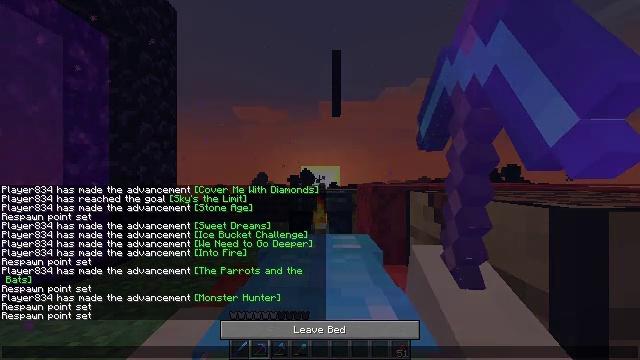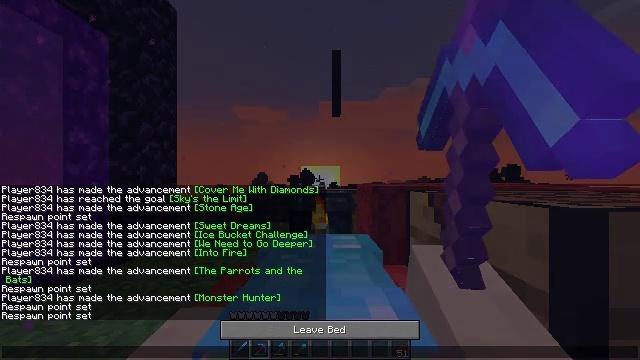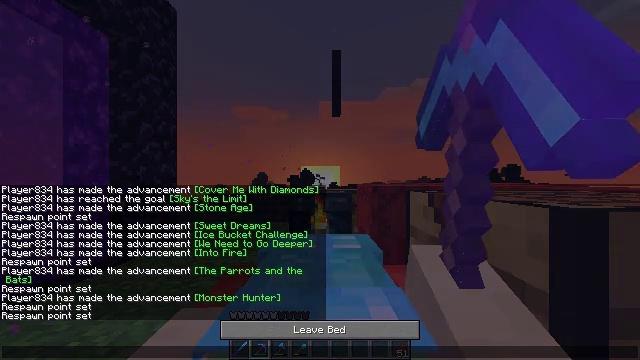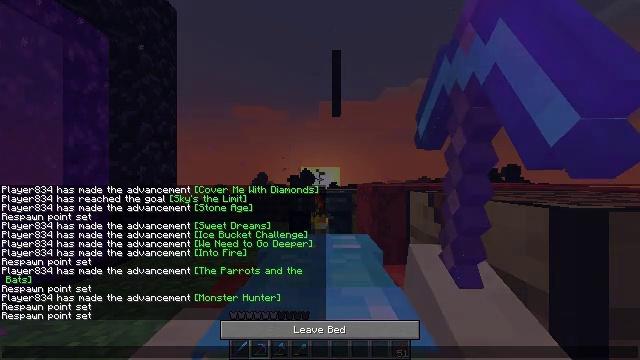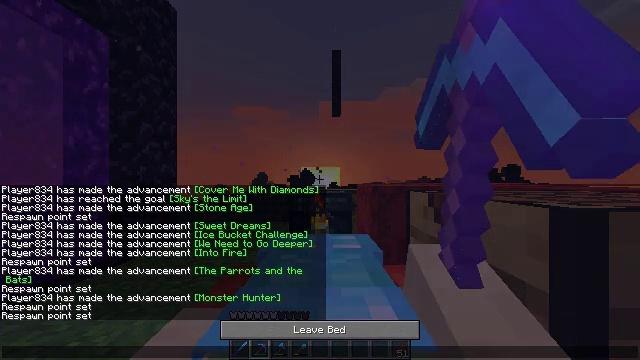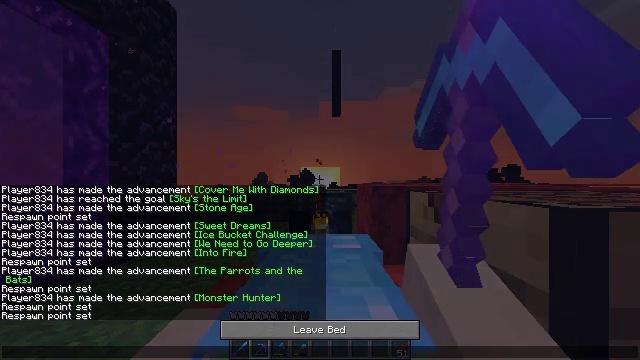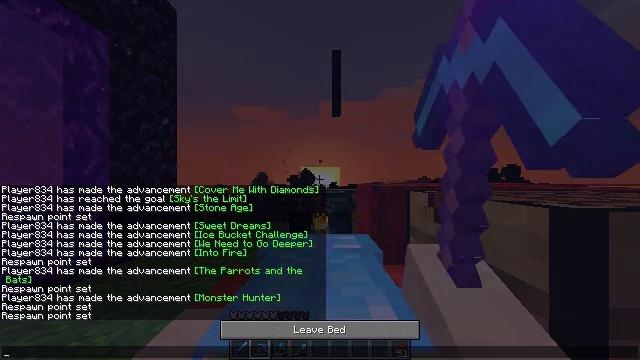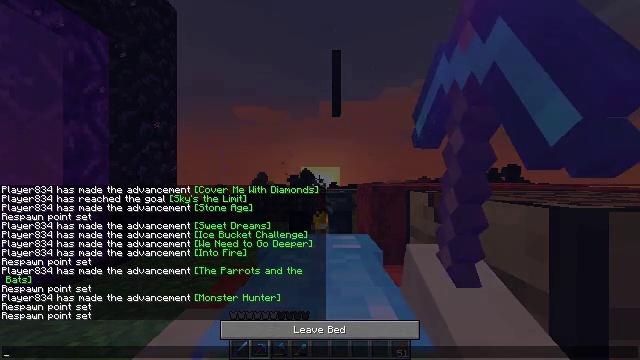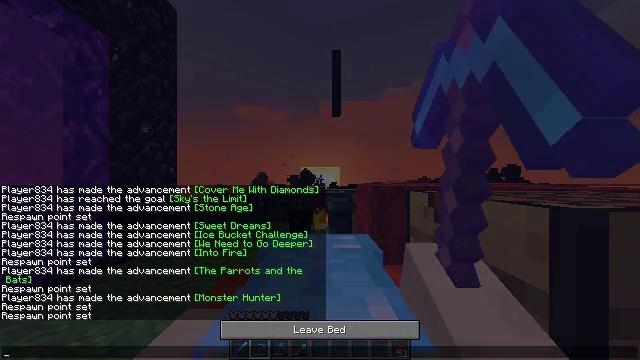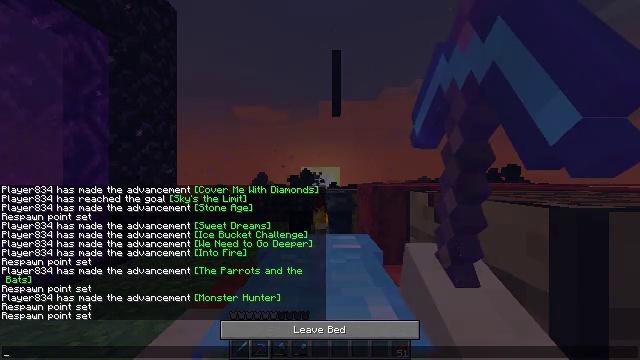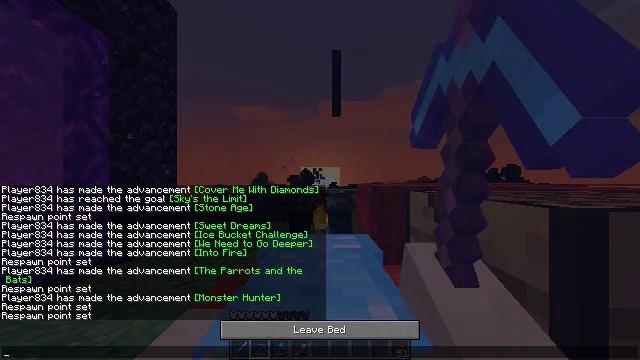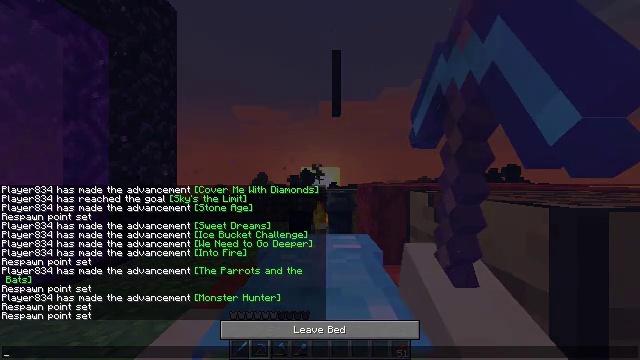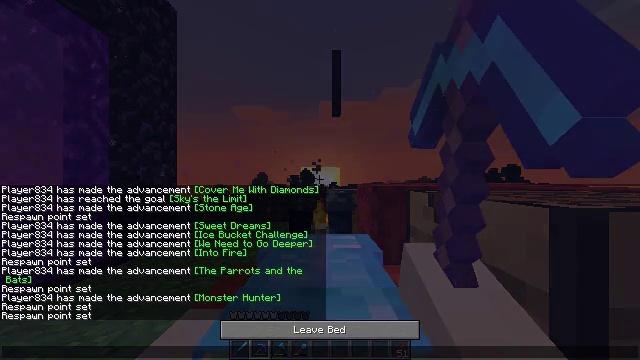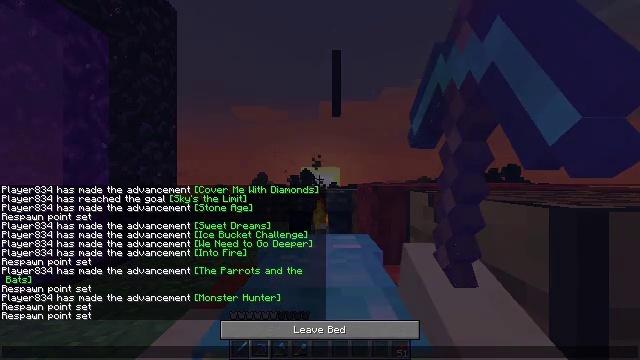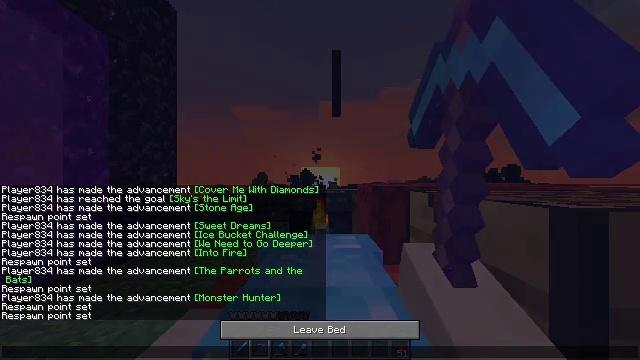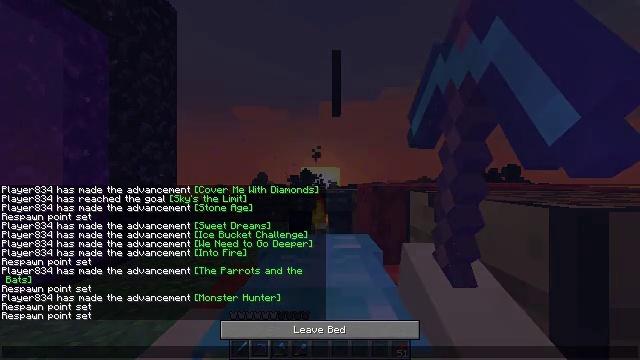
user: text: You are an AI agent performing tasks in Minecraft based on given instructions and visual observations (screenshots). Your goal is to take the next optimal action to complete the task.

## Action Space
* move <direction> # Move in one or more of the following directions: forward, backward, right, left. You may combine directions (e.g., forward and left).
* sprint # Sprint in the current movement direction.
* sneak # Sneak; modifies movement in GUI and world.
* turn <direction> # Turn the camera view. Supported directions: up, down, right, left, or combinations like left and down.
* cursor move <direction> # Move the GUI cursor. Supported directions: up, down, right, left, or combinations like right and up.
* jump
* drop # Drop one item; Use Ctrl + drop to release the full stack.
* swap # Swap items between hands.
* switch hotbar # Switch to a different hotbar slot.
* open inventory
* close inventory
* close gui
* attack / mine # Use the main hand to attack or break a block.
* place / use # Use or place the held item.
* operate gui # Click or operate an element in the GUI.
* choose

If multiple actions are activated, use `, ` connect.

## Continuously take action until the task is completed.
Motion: motion action
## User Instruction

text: Destroy the red shulker box for reuse.
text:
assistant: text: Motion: no_op
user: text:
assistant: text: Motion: no_op
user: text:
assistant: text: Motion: no_op
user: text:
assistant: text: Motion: no_op
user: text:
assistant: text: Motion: no_op
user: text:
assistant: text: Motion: no_op
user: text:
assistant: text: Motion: no_op
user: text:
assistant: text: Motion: no_op
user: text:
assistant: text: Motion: no_op
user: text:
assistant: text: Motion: no_op
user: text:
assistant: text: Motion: no_op
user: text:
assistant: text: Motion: no_op
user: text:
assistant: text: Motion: no_op
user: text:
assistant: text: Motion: no_op
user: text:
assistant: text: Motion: no_op
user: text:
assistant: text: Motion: no_op
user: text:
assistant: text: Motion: no_op
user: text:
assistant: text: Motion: no_op
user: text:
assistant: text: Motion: no_op
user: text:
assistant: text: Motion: no_op
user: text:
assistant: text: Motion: no_op
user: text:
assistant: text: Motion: no_op
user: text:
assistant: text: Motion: no_op
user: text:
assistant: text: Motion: no_op
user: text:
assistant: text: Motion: no_op
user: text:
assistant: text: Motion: no_op
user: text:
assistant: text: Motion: no_op
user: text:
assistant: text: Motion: no_op
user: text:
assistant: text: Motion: no_op
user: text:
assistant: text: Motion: no_op